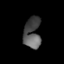
Tissue: lung
Cell type: Myeloid cells
Senescence score: 0.2261
Nuclear area (px): 507
Mean DAPI intensity: 83.893